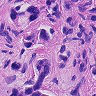
Metastatic tissue present: yes